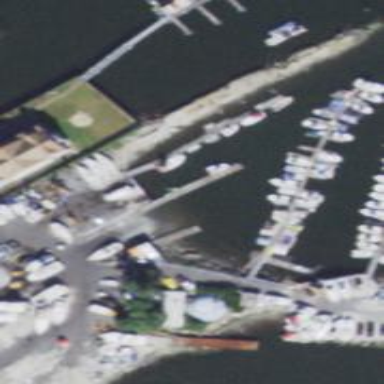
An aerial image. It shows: Man-made pier.